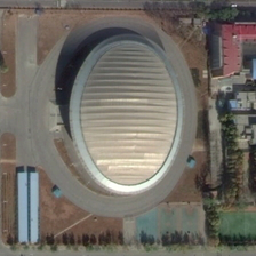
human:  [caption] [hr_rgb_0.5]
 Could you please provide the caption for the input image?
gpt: it is a majestic oval center standing besides roads and houses .

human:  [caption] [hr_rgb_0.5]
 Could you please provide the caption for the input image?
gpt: an oval center is near some red blocks .

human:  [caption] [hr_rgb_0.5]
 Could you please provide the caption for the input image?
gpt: The oval white stadium is located between two parallel roads, close to some buildings, with two basketball courts and a football field.

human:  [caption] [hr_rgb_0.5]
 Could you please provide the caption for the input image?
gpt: The oval white stadium is located between two parallel roads near some buildings, with two basketball courts and a football field.

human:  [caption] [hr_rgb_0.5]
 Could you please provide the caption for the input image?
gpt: an oval center building is between two parallel roads and several buildings with some green trees .